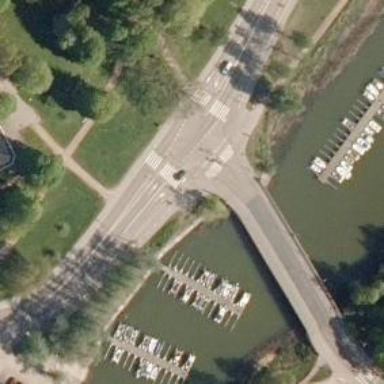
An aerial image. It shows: Footway with asphalt surface on bridge.